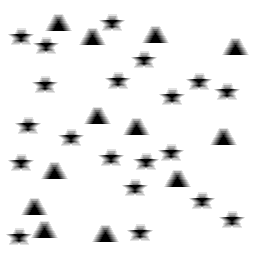
Squares: 0
Triangles: 12
Stars: 20
Total shapes: 32